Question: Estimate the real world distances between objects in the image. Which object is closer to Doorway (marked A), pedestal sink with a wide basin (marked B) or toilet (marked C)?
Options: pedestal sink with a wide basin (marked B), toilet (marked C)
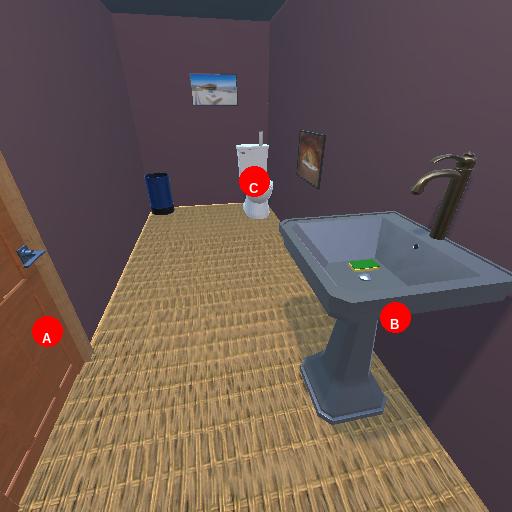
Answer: pedestal sink with a wide basin (marked B)